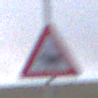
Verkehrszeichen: ViehtriebRechts
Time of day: SunriseSunset
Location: Outdoor (Nature)
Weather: Overcast
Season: NotSpecified
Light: Natural